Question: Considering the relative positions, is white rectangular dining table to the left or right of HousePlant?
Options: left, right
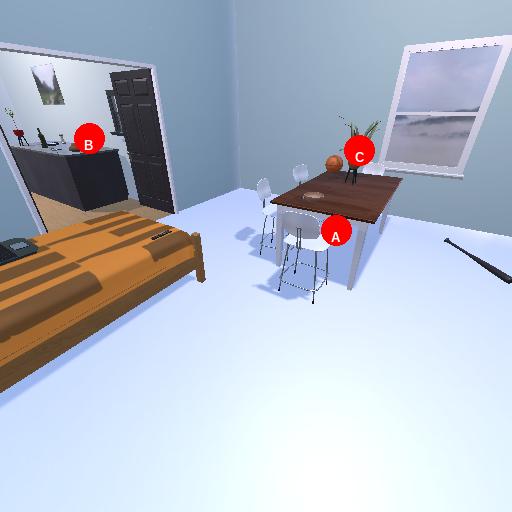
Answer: left